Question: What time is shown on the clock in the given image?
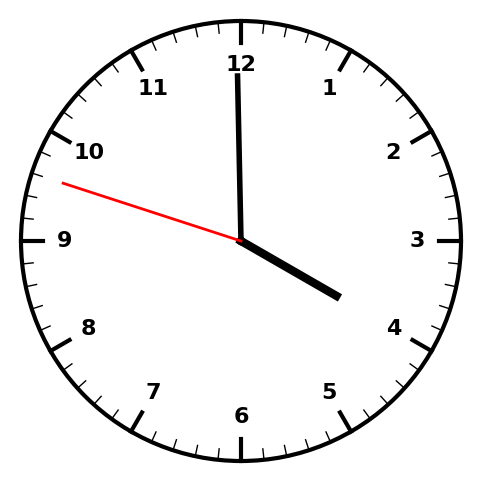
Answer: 03:59:48